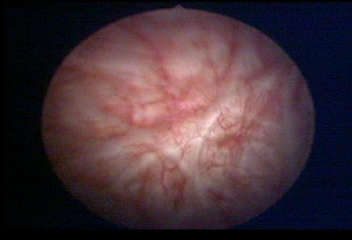
Modality: WLC
Class: Normal mucosa
Bladder cancer association: No